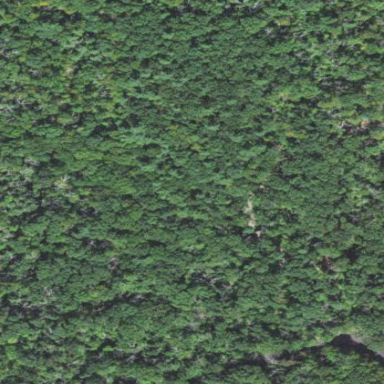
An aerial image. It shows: Mixed woodland area with various types of leaves.